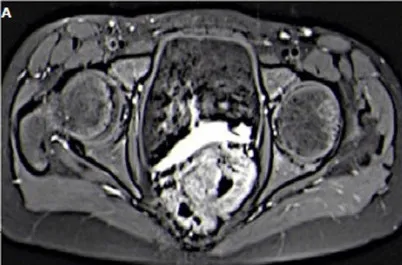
T1 FAT SAT with contrast MRI shows mass occupying the vagina with heterogeneous enhancement.
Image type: radiology (mri)